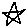
Label: star